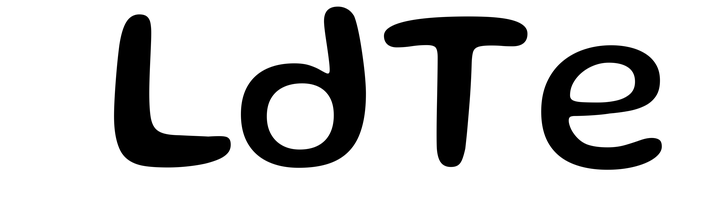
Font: Gluten_Regular